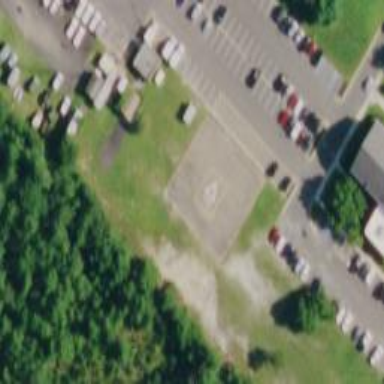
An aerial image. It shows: Asphalt helipad at airport.